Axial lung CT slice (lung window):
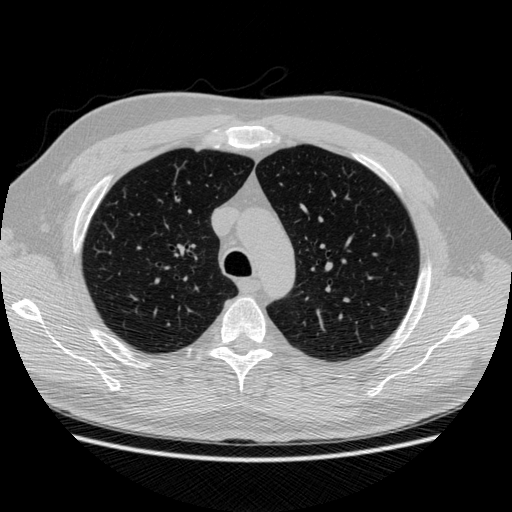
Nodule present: no